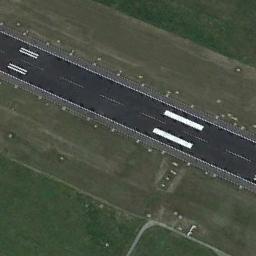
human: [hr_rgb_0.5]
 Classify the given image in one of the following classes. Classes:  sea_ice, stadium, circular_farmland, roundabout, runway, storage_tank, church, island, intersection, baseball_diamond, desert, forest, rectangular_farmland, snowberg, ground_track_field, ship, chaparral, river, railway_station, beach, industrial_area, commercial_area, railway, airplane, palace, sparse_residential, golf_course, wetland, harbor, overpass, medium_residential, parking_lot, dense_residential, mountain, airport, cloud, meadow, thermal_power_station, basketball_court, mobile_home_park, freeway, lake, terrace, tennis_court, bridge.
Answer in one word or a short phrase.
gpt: runway